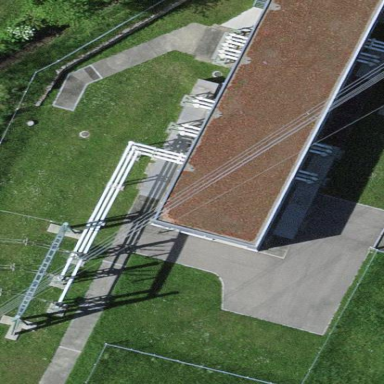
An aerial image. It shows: Building with switchgear power equipment inside.